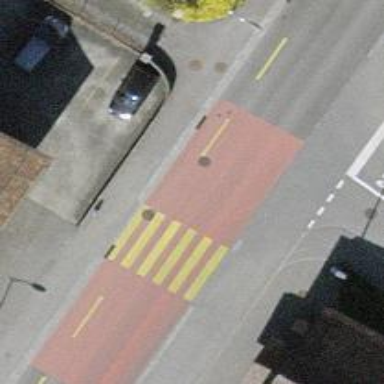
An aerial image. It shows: Zebra crossing on the road.